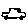
Label: car